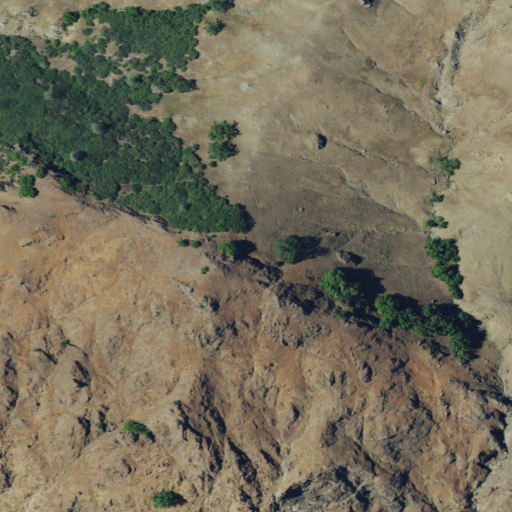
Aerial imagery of mountain in California named Vulture Rock containing shrub, grassland, mixed forest, and evergreen forest